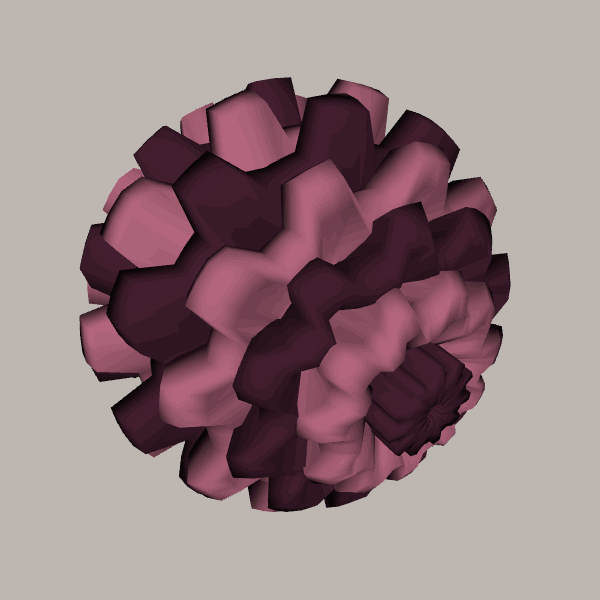
Background: light